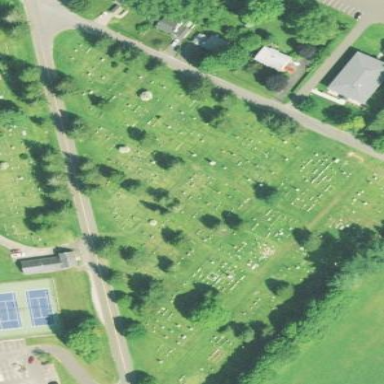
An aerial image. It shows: Private cemetery with the landuse designated as cemetery.